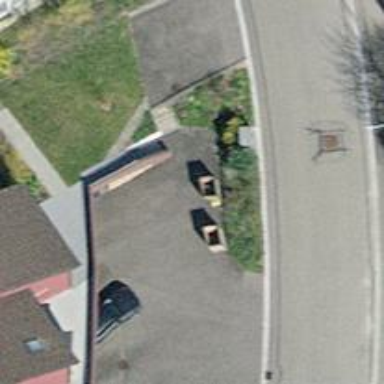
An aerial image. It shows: Concrete steps.